Field crop: maize
Growth stage: 2
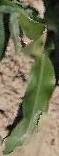
Species: maize